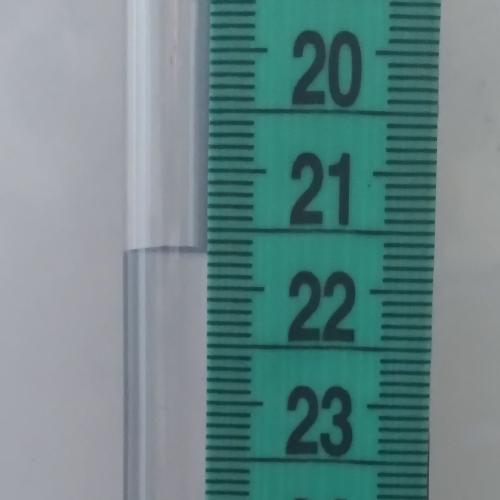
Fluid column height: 21.7 cm